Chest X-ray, PA view. Patient: 24 years old, sex F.
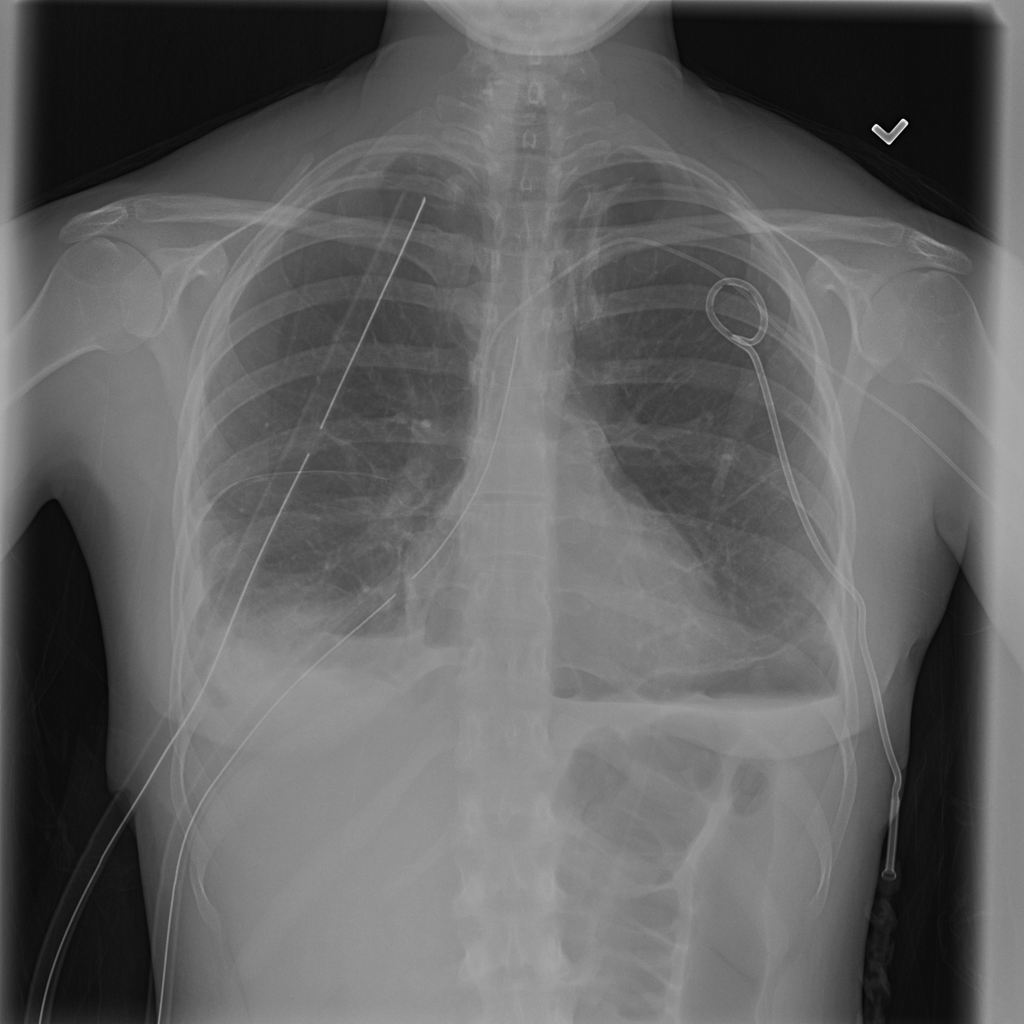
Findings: No Finding